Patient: sex M, age 59
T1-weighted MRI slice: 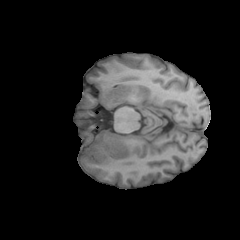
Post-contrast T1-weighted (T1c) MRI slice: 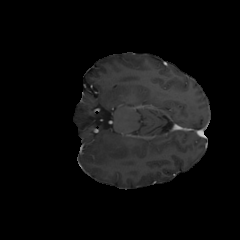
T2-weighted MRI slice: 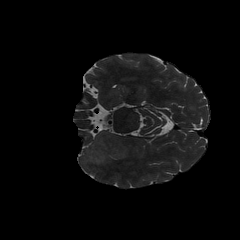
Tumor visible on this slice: yes
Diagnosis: Astrocytoma, IDH-wildtype
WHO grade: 3